Field crop: maize
Growth stage: 2
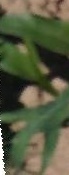
Species: maize